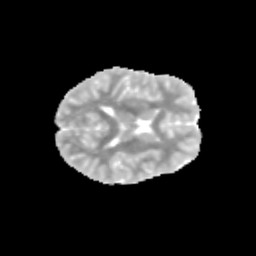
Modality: MD
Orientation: axial
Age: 11
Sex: female
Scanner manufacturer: siemens
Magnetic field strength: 3 T
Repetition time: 3.8 s
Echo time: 0.07 s